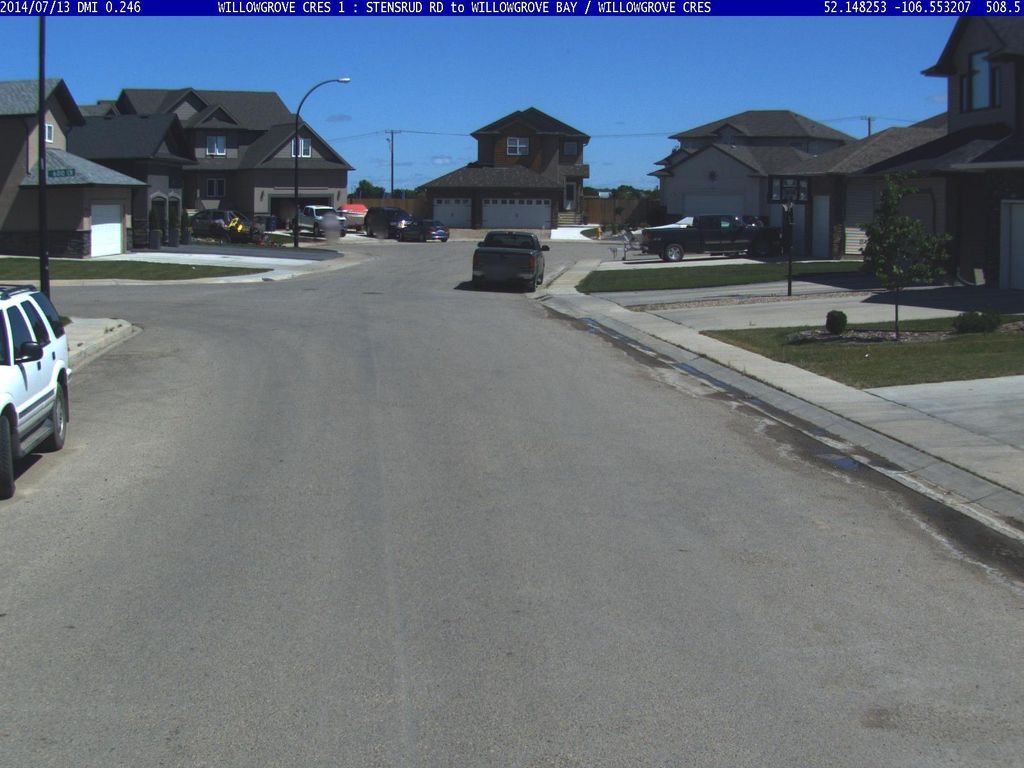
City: saskatoon